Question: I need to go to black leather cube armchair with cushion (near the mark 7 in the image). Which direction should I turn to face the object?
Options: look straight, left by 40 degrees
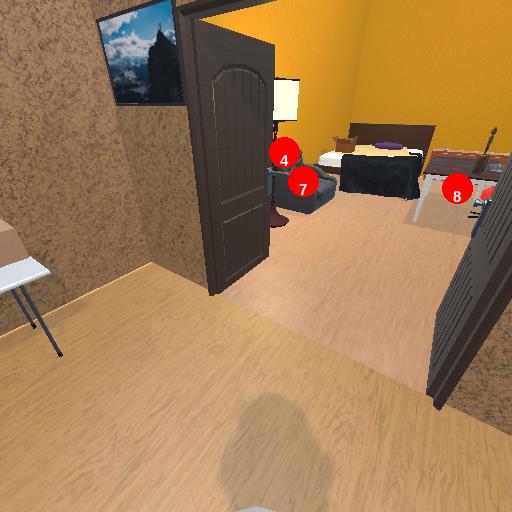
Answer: look straight